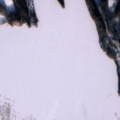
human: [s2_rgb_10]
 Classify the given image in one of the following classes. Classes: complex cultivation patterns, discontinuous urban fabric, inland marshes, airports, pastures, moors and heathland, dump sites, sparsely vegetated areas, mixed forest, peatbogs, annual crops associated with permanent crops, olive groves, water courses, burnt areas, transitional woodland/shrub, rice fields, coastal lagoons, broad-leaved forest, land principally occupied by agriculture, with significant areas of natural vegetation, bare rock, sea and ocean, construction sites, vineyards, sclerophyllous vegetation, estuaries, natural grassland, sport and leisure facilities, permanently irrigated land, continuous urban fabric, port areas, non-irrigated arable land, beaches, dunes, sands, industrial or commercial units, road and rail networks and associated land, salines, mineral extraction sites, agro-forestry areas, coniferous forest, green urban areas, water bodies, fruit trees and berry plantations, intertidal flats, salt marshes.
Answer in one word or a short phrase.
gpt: land principally occupied by agriculture, with significant areas of natural vegetation, coniferous forest, transitional woodland/shrub, water bodies